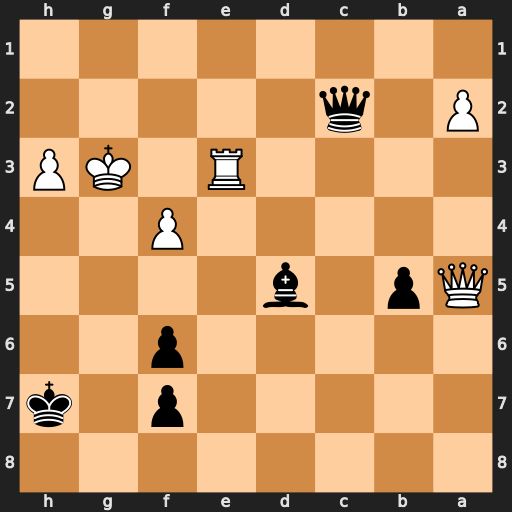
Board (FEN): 8/5p1k/5p2/Qp1b4/5P2/4R1KP/P1q5/8
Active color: b
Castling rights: -
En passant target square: -
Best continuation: Qg2+ Kh4 Qf2+ Rg3 Qxf4+